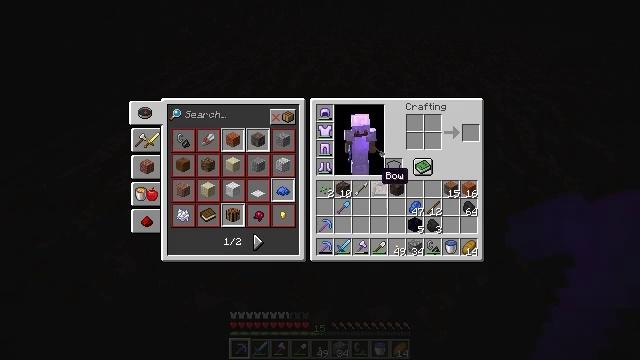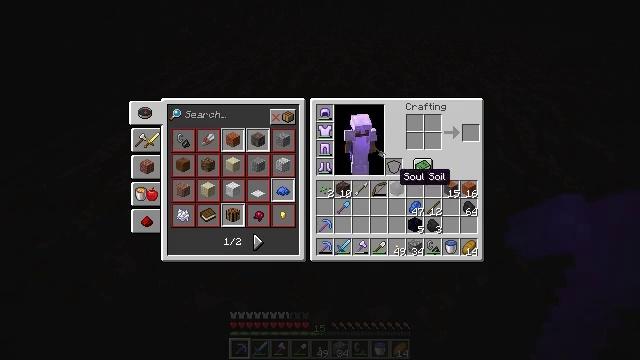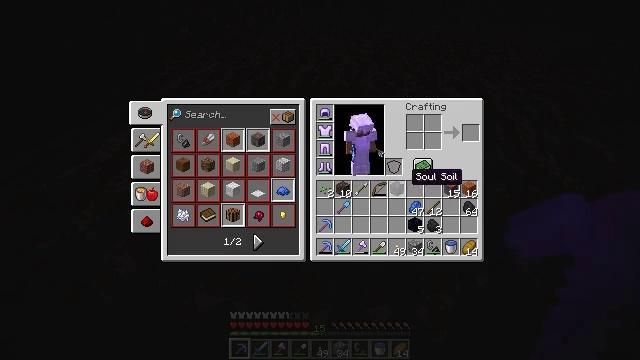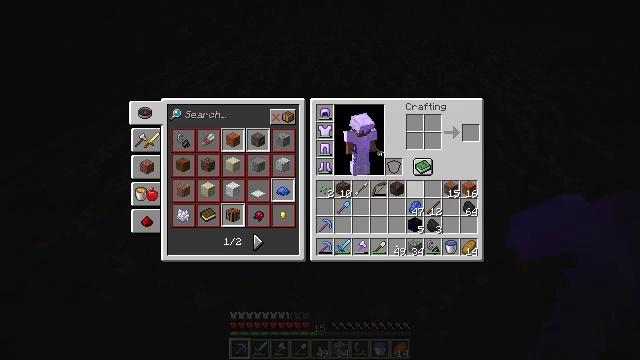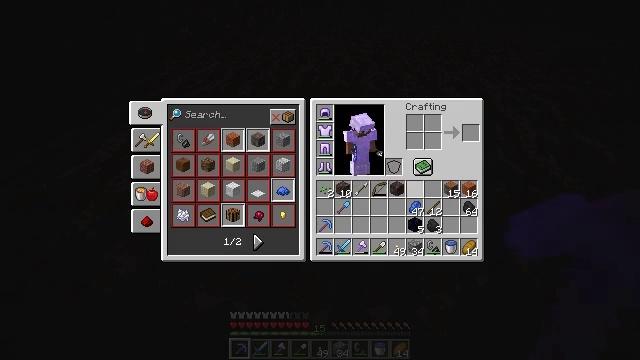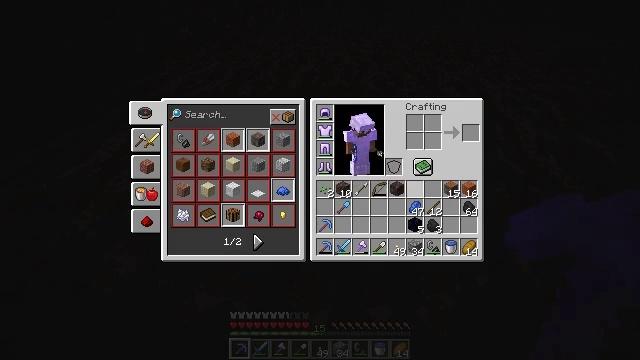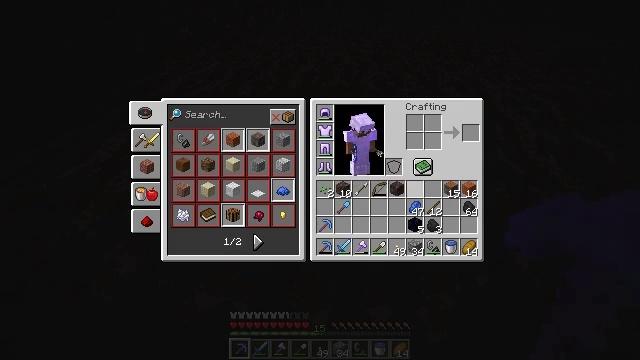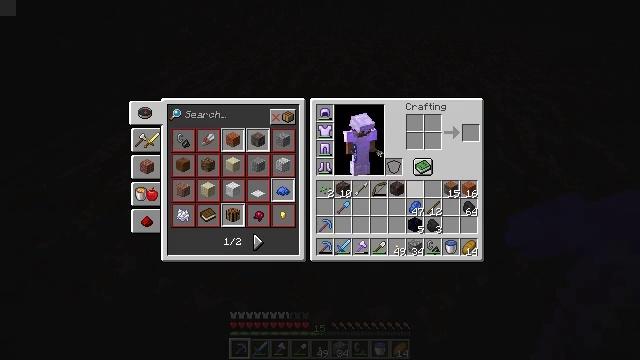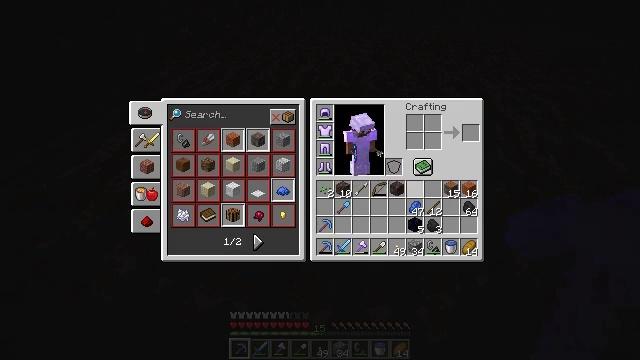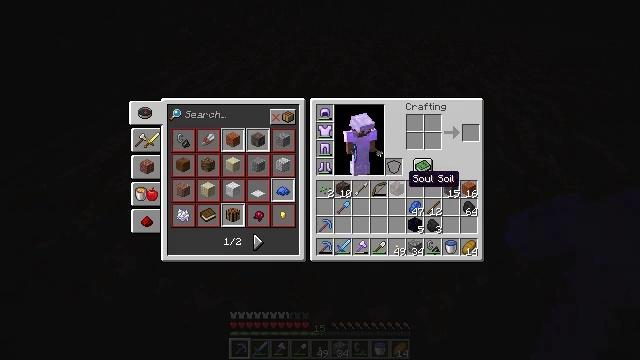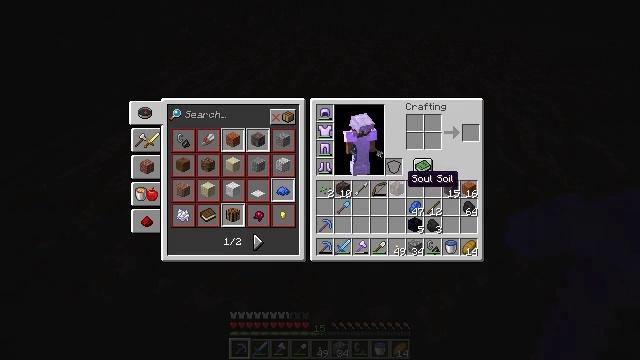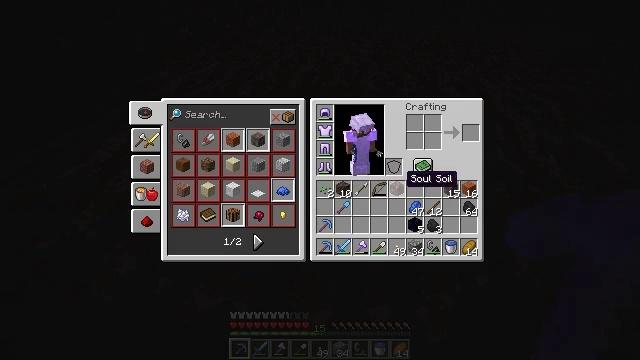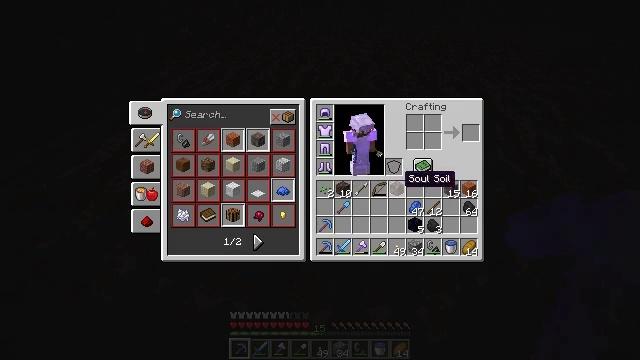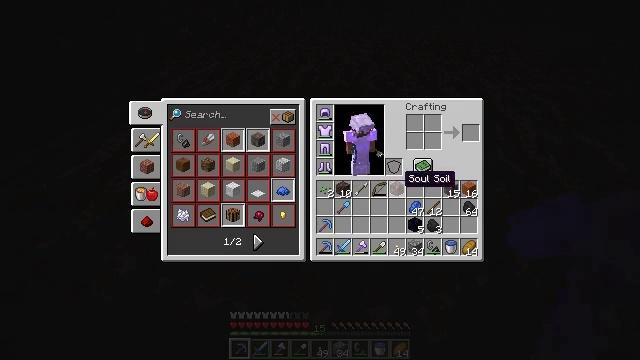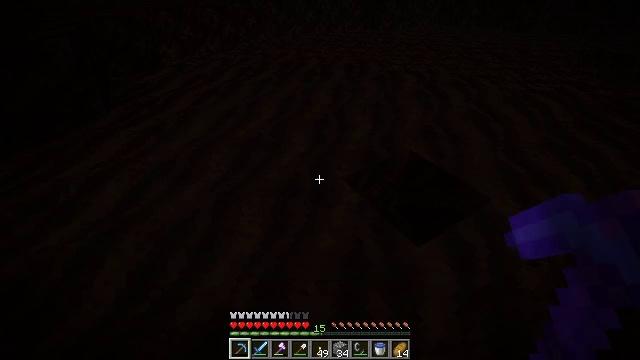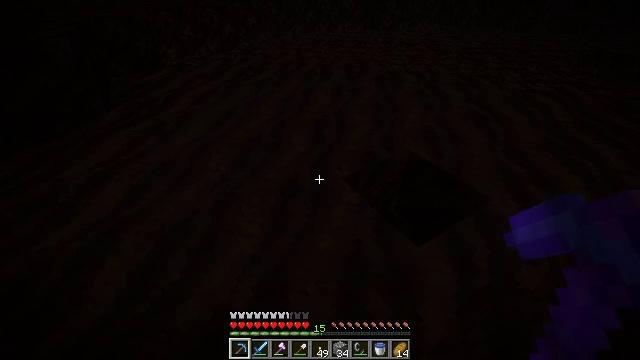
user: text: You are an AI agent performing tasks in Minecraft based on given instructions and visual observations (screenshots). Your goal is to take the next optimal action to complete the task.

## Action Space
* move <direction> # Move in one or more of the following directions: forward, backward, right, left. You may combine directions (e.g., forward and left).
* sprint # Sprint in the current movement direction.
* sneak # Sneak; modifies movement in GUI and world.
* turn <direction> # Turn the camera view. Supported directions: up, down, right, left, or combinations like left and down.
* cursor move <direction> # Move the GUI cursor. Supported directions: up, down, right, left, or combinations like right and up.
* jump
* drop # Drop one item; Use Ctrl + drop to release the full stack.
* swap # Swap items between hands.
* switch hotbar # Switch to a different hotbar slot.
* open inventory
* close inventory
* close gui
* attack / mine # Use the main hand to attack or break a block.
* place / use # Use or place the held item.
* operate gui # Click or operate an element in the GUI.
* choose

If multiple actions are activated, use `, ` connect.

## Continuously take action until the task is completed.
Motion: motion action
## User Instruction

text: Collect soul soil from the ground.
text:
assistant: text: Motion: cursor move right
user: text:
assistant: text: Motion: cursor move right
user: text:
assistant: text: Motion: no_op
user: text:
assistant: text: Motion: no_op
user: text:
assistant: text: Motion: no_op
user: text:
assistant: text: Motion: no_op
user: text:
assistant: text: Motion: no_op
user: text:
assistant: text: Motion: no_op
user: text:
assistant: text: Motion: no_op
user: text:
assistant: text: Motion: no_op
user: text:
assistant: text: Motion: no_op
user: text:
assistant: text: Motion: no_op
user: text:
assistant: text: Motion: no_op
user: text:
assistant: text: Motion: no_op
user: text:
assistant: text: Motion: close gui
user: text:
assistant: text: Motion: no_op
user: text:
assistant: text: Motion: no_op
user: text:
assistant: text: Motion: turn left and up
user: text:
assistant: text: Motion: turn left and up
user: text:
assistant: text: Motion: turn left and up
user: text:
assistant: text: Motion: turn up
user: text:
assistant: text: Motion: turn up
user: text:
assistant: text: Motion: no_op
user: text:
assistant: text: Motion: no_op
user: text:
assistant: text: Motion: no_op
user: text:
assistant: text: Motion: no_op
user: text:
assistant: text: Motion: no_op
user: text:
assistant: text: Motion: no_op
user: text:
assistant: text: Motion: no_op
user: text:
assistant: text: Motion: turn right